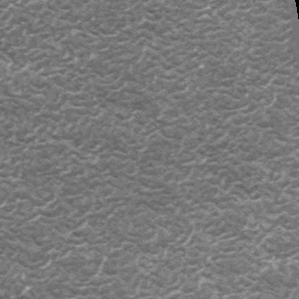
Label: frost